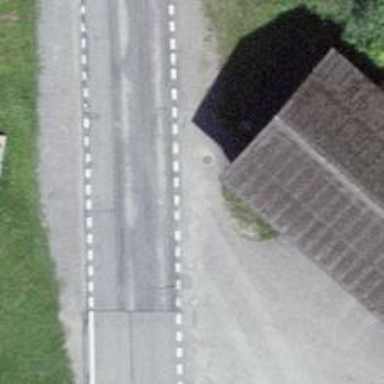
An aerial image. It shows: Bus stop with platform for public transport.